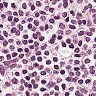
Metastatic tissue present: no